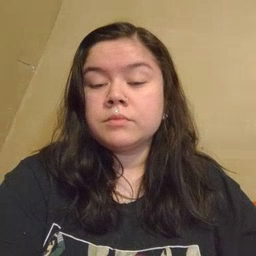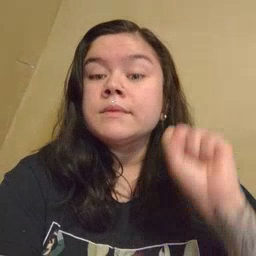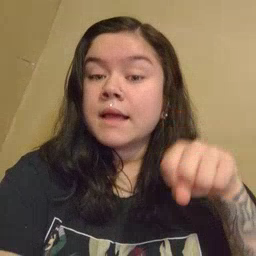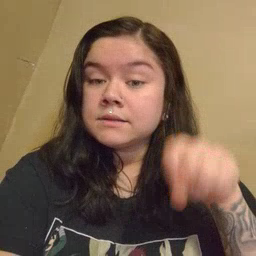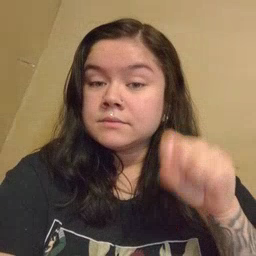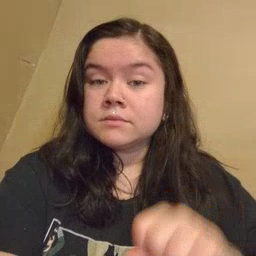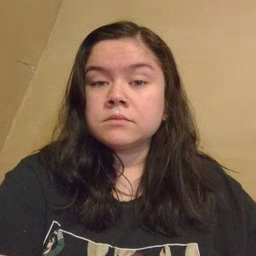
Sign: yes